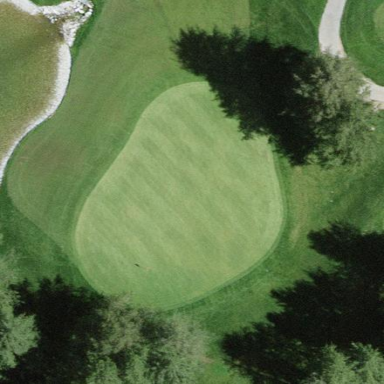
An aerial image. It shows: Golf fairway surrounded by grass.